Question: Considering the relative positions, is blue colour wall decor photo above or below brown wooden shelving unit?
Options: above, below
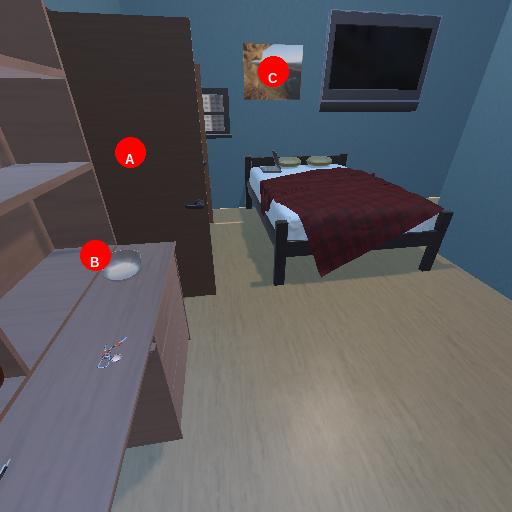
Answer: above